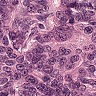
Metastatic tissue present: yes